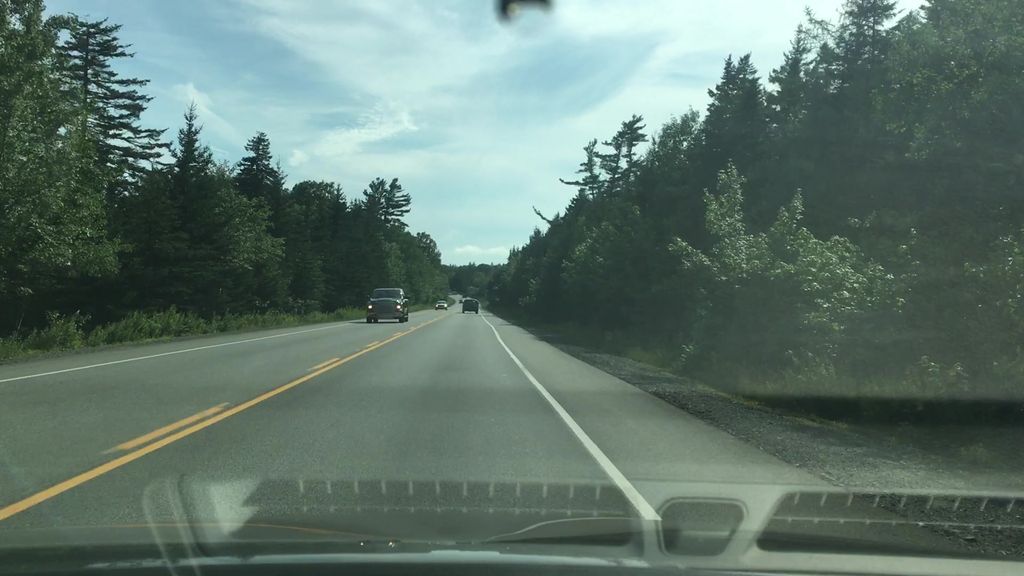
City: halifax